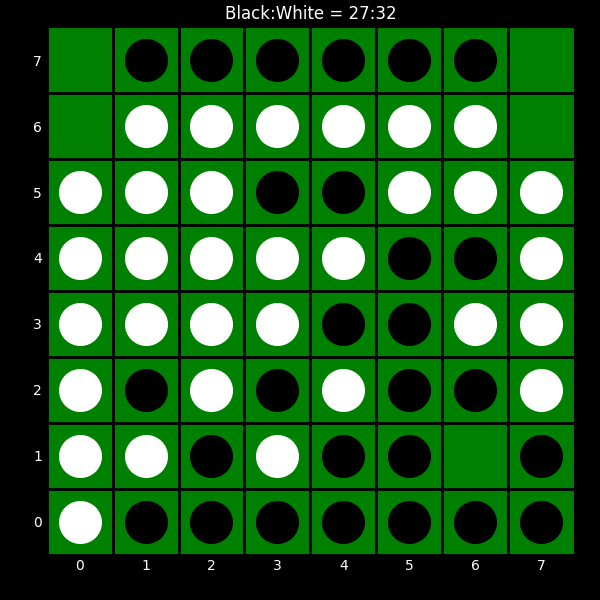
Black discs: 27
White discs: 32